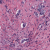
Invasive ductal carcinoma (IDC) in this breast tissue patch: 1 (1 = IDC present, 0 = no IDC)